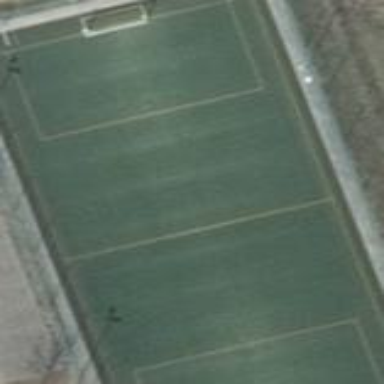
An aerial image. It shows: Soccer pitch designated for leisure and sports activities.